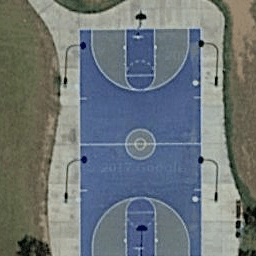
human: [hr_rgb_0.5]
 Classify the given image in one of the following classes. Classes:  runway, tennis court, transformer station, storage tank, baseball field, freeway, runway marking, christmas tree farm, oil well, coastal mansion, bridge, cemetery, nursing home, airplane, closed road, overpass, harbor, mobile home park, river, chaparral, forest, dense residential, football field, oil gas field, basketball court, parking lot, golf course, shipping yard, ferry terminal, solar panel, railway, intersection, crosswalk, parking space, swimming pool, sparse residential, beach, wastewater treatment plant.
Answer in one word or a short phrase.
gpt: basketball court